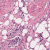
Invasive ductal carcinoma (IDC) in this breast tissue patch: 0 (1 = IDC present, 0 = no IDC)